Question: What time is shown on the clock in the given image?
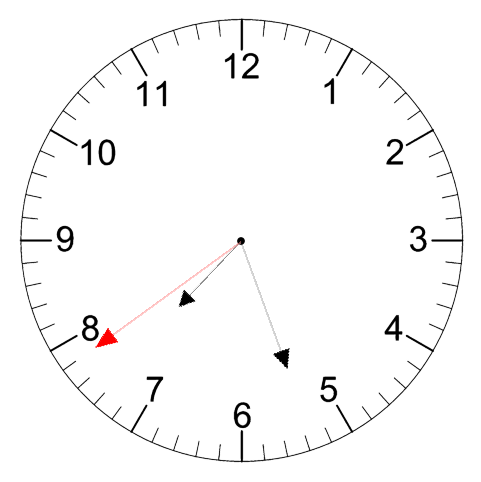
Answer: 07:26:39